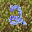
Label: 2